Question: How can I create a styled button like the one showed below? I know Facebook is using the <URL> framework to generate the buttons programmatically. I think it's overwhelming.
I'm rather new developer of ios so I wonder what is the most common way to create buttons like this? (except for using images).

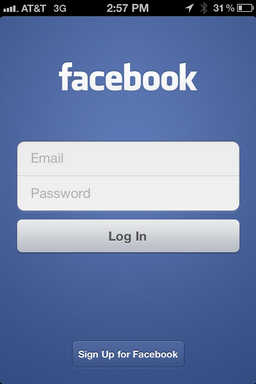
Answer: Simple way to create is
1. Create UIButton programmatically
2. Use gradient to create that background effect.
To create gradient for back ground use: CAGradientLayer, CAGradientLayer.frame and CAGradientLayer.color
Assign gradient to the button use: AddSublayer, CornerRadius, and MasksToBounds on UIButton.